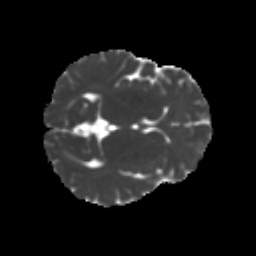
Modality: MD
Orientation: axial
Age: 22
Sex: male
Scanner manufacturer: ge
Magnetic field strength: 3 T
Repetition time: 7.8 s
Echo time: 0.0606 s